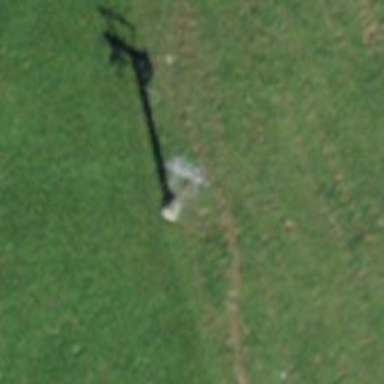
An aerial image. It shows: Pylon for aerialway.